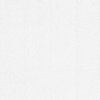
Label: dusty